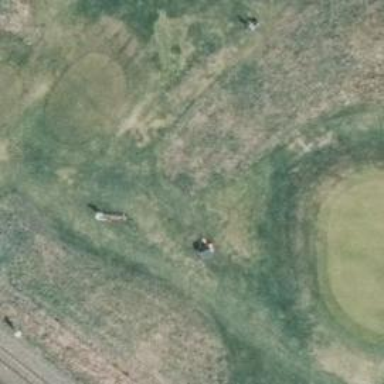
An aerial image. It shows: Path with ground surface suitable for golf carts. The track type is grade 5.